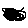
Label: zigzag